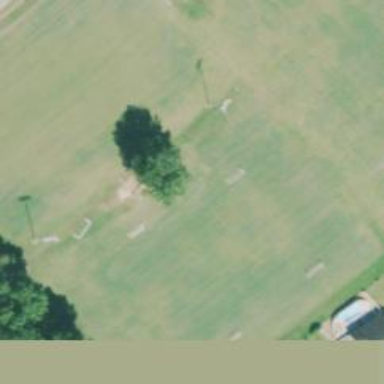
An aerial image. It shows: Soccer pitch for leisure land activities.